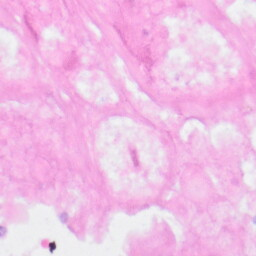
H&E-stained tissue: Kidney